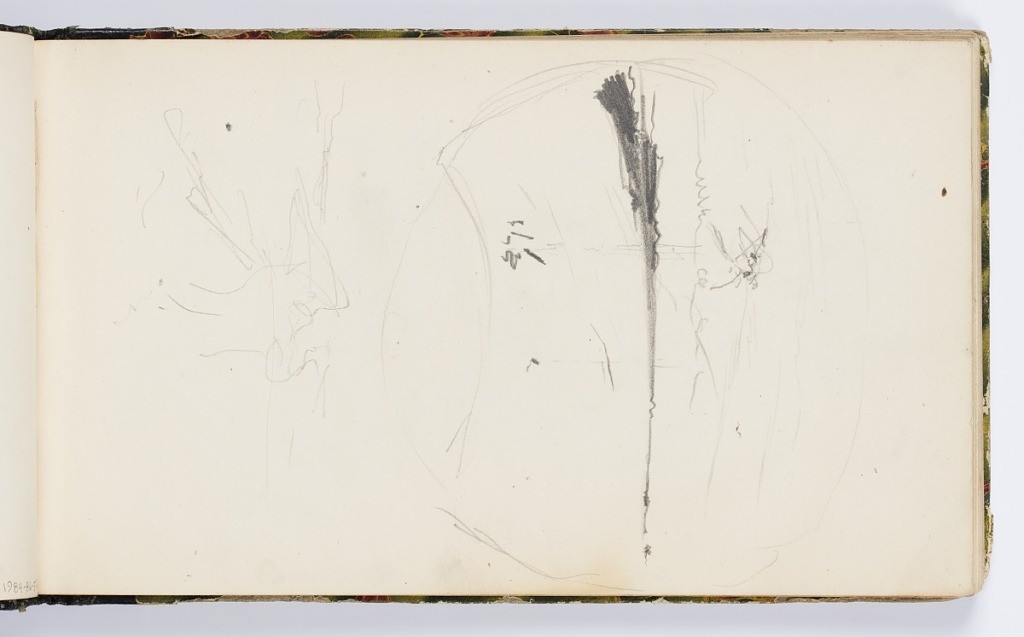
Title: Sketchbook Page
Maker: Kenyon Cox, American, 1856–1919
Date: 1875
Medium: Graphite on paper
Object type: Sketchbook folio
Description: Indistinct sketch, possibly a landscape.